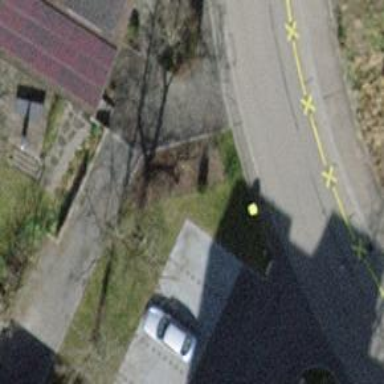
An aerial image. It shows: Post box is visible.